A spectrogram of one vibration snapshot from a rotating-machine test bench is shown (time on one axis, frequency on the other). Based on the visible evidence, which rotor condition applies: normal, misalignment, unbalance, looseness?
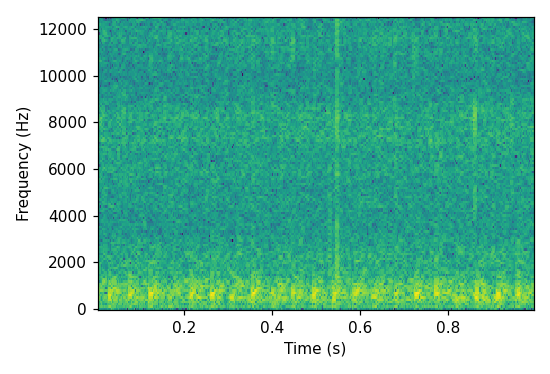
Answer: looseness